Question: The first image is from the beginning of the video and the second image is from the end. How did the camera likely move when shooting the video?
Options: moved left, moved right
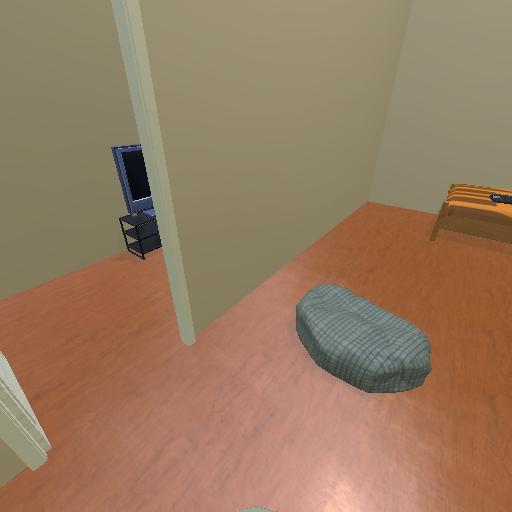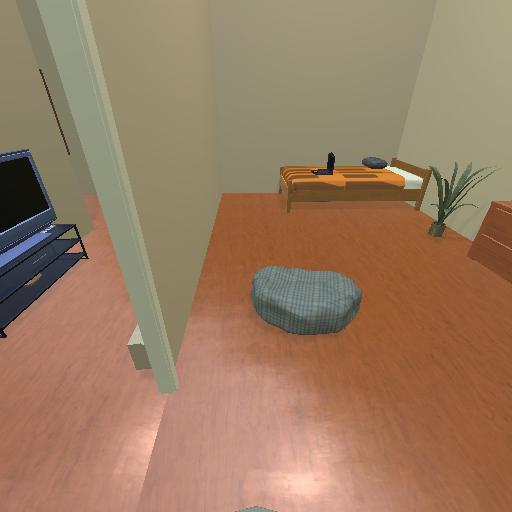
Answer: moved left